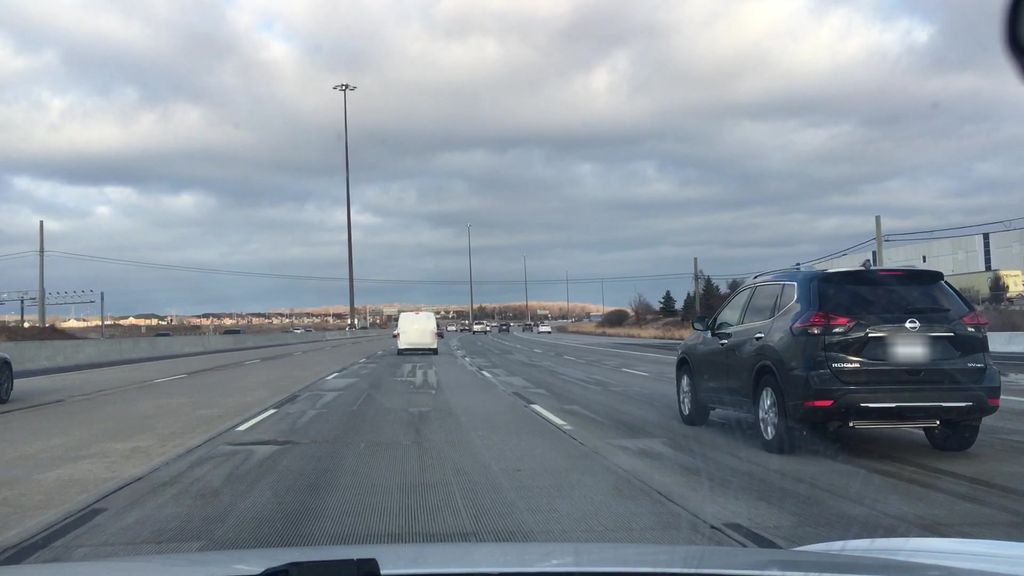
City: toronto